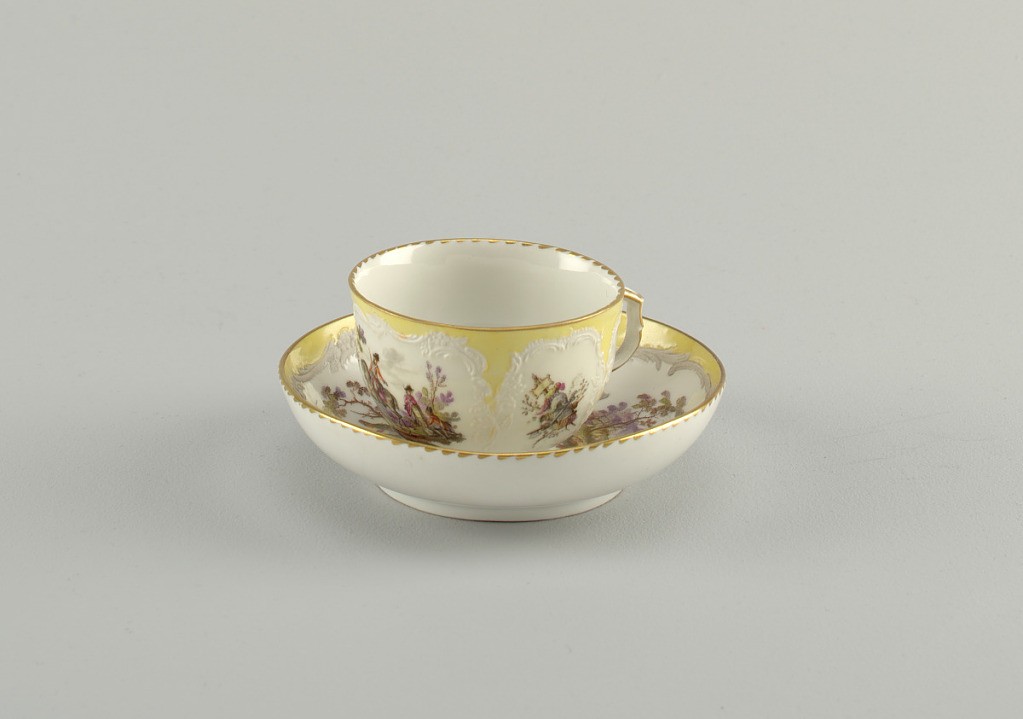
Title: Cup and Saucer with Battle Scenes (Bataillen-Malerei)
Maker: Royal Porcelain Manufactory, Berlin, German, established 1763
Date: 1870–1900
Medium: hard paste porcelain, vitreous enamel, gold
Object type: cup and saucer
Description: Curving cup. Slightly compressed in lower part. Scrolling handle placed in a wide panel. Military scene opposite handle, and flower under it. In narrow panels, two trophies. Saucer identical to that of 1953-17-53.